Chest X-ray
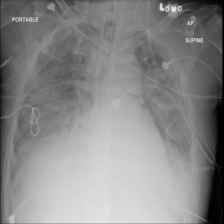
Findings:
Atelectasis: negative
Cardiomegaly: negative
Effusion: negative
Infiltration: negative
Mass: negative
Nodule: negative
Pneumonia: negative
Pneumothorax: positive
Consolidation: negative
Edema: negative
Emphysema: negative
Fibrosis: negative
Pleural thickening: negative
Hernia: negative